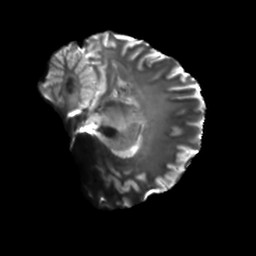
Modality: T2w
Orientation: sagittal
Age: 23
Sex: female
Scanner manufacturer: siemens
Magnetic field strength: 6.98 T
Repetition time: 7.776 s
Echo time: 0.076 s